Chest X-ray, PA view. Patient: 40 years old, sex F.
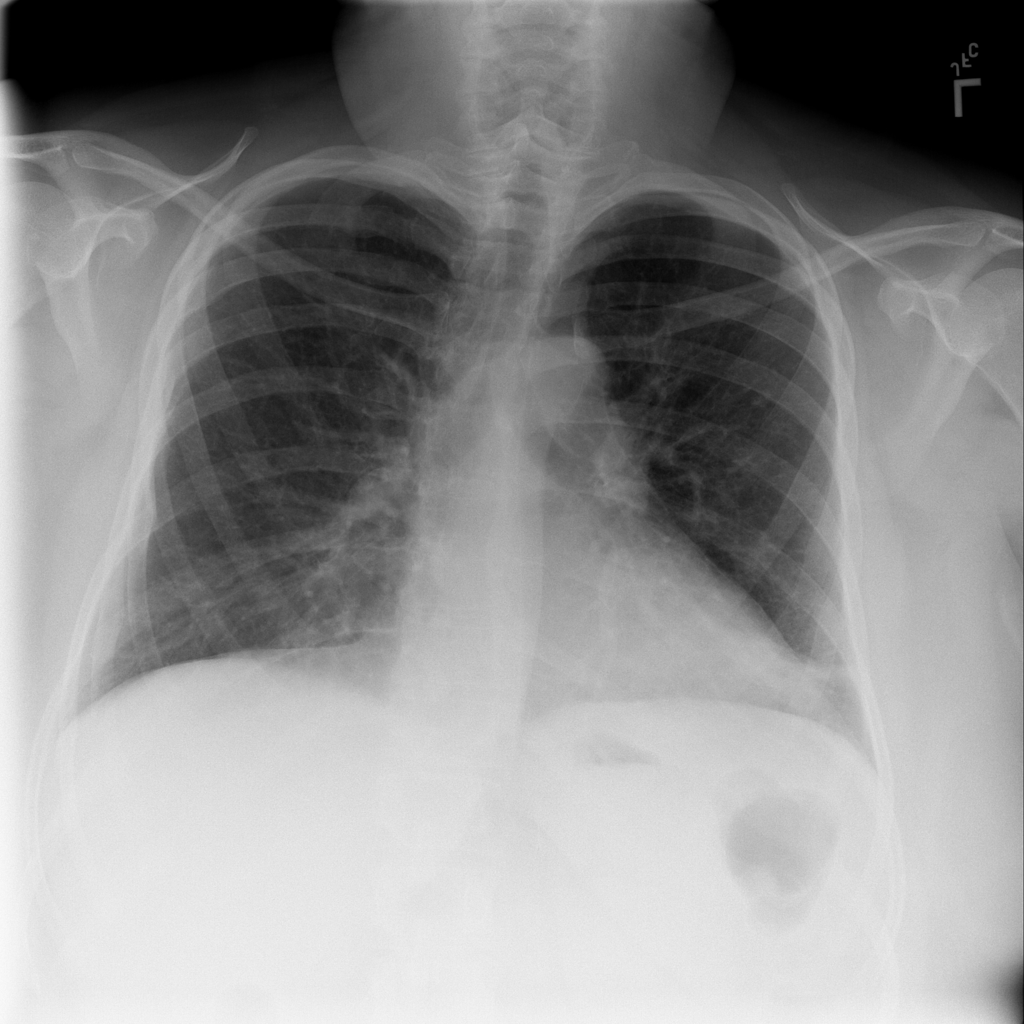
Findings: No Finding